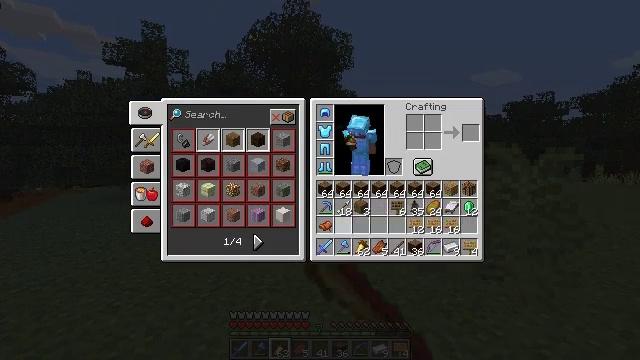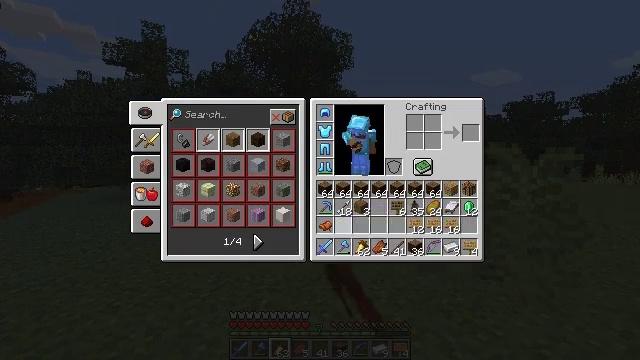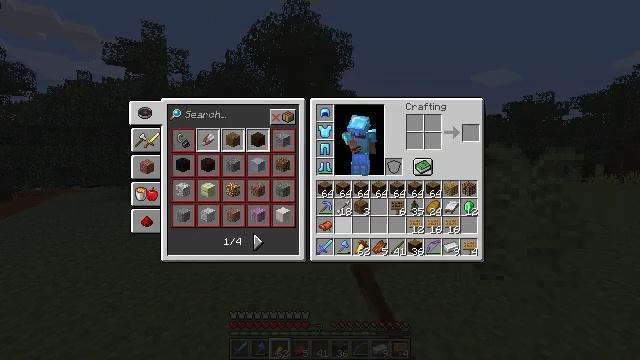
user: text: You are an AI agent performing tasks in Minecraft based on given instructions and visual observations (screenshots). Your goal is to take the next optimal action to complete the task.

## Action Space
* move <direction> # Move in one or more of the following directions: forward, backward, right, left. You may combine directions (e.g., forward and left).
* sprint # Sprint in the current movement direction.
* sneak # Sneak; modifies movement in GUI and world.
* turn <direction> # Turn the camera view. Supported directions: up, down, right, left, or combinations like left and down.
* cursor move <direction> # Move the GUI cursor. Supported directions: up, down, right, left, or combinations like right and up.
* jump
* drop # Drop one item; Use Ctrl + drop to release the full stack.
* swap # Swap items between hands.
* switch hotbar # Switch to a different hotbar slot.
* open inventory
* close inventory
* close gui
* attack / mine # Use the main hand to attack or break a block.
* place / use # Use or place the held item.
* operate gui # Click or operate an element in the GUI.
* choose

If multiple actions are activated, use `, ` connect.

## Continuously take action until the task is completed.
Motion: motion action
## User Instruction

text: Remove a light gray shulker box from the inventory.
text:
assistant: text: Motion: sprint
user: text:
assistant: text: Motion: sprint
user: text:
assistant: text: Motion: sprint